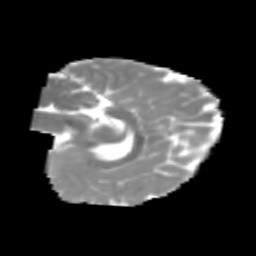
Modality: MD
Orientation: sagittal
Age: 6
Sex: male
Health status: healthy